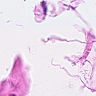
Metastatic tissue present: no